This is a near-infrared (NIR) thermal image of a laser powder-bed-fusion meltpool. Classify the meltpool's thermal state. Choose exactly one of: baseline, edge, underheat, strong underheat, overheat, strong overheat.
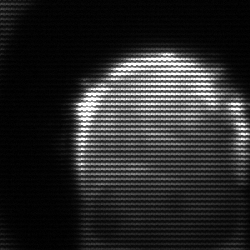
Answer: edge